Interaction volume radius: 10 \u00c5
Interaction volume height: 10 \u00c5
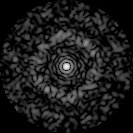
Disorder parameter: 0.8237